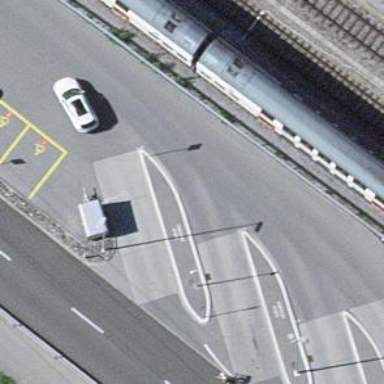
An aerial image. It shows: Platform for public transport on the road.